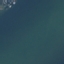
Land use / land cover: SeaLake